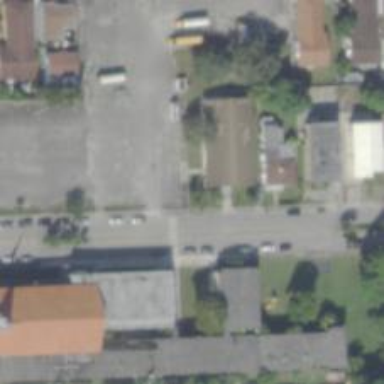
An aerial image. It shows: Kindergarten.